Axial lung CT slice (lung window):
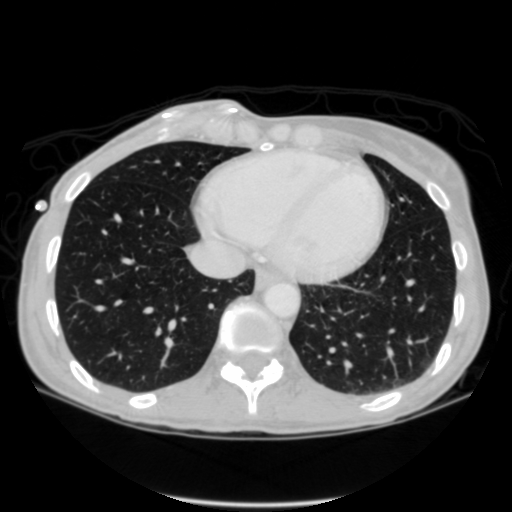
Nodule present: no